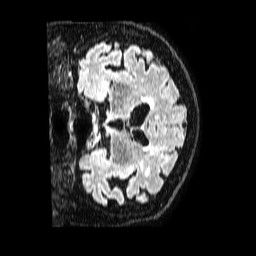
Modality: FLAIR
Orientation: coronal
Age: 72
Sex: female
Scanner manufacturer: philips
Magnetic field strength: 1.5 T
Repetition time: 4.8 s
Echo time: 0.3 s